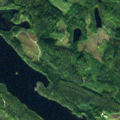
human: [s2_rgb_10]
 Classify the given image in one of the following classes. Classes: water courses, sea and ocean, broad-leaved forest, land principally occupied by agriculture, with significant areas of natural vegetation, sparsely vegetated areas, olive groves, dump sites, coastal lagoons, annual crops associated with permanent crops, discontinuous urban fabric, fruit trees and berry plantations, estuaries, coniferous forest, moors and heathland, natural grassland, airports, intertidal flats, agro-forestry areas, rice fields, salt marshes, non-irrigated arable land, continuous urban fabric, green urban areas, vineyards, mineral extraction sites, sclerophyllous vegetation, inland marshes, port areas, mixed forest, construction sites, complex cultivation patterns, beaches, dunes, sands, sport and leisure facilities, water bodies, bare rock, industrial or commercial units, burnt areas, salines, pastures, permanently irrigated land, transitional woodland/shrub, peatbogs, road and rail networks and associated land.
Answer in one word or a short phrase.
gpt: coniferous forest, mixed forest, water bodies